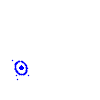
Particle: electron